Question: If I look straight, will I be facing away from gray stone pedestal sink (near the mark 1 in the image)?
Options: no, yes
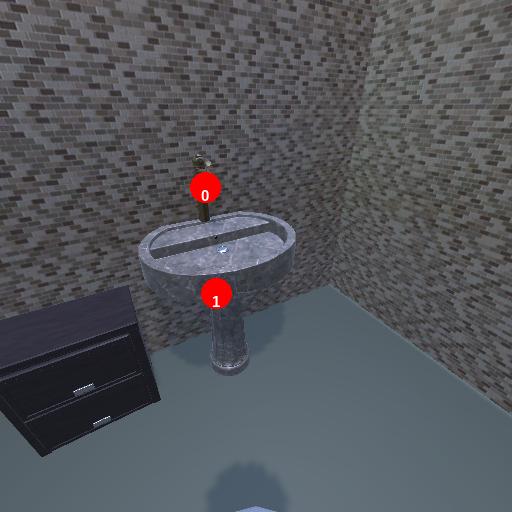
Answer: no